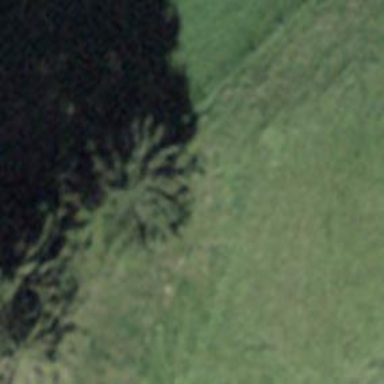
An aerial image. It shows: Single tag "natural: tree."